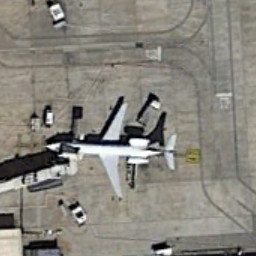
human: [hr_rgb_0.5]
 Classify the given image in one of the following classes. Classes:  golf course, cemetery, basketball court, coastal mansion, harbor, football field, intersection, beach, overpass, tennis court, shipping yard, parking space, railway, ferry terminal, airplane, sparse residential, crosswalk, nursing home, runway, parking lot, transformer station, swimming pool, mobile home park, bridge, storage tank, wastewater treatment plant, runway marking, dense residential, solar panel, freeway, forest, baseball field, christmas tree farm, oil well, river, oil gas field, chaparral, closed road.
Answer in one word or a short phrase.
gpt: airplane